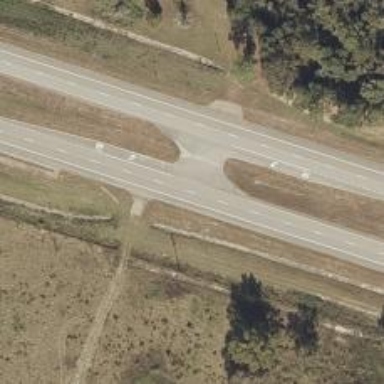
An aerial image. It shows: Asphalt trunk highway which is also expressway.